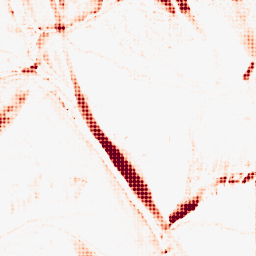
Category: morphological
Decomposition family: morphological_ellipse
Decomposition parameters: operation: opening
width: 10
height: 30
Upsampling method: sinc_blackman
Upsampling parameters: scale: 4
kernel_size: 4
Upsampling scale: 4